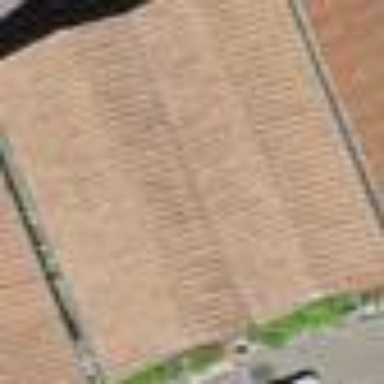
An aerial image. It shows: View of roof of building.